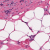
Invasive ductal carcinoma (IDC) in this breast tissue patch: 0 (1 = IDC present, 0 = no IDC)